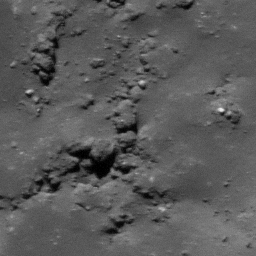
Pit: Tycho 29a
Host crater: Tycho
Host type: impact_melt
Lunar coordinates: latitude -42.847, longitude 348.542